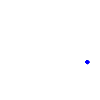
Particle: kaon